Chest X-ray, PA view. Patient: 32 years old, sex M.
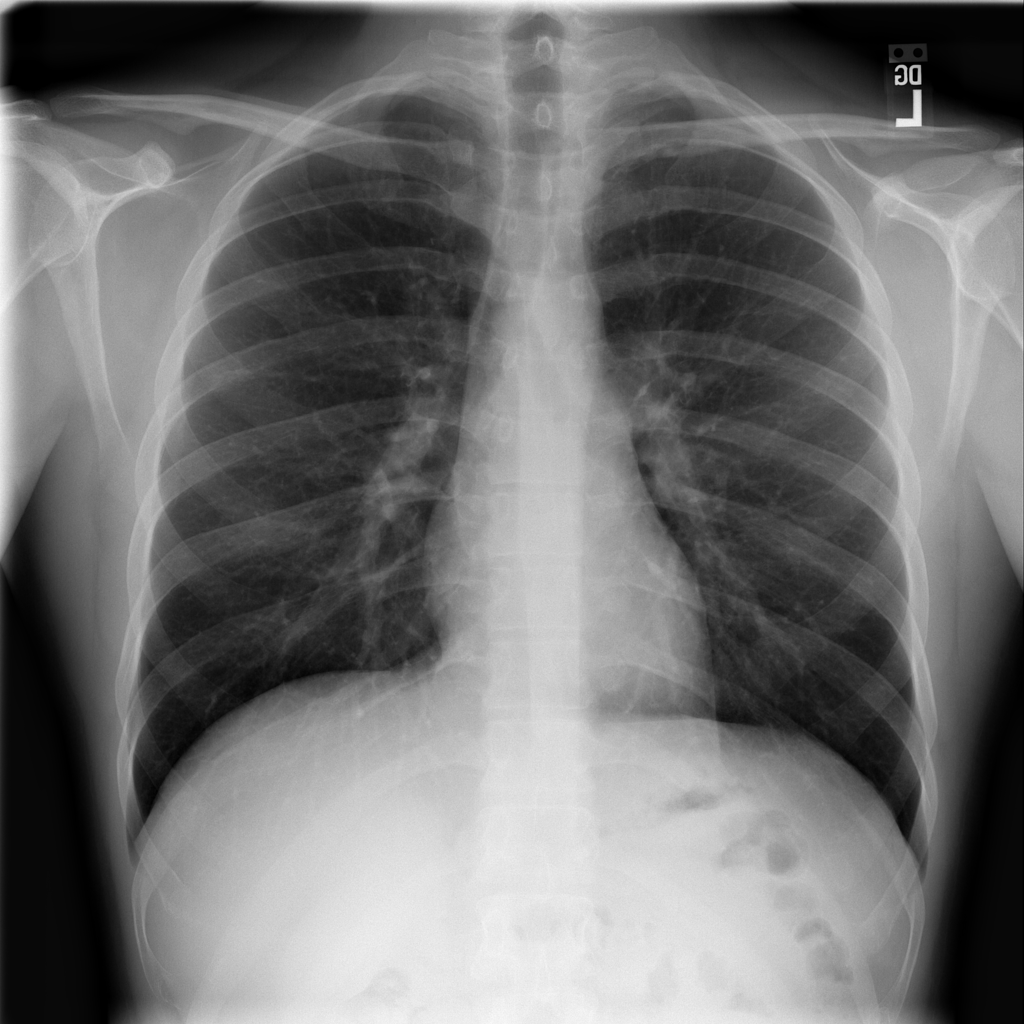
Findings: No Finding